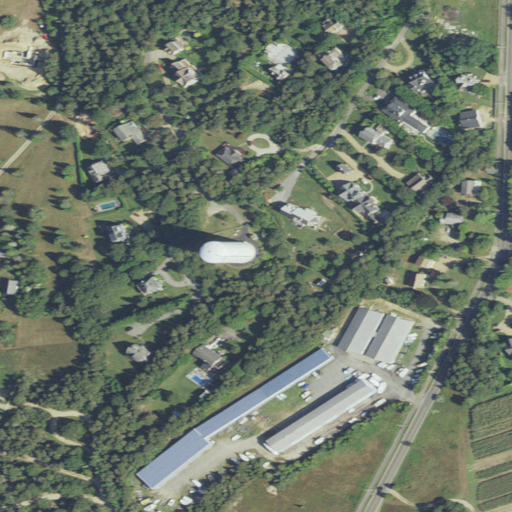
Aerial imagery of mountain in Massachusetts named Mill Hill containing low intensity development, shrub, medium intensity development, pasture, deciduous forest, high intensity development, grassland, mixed forest, evergreen forest, and open development